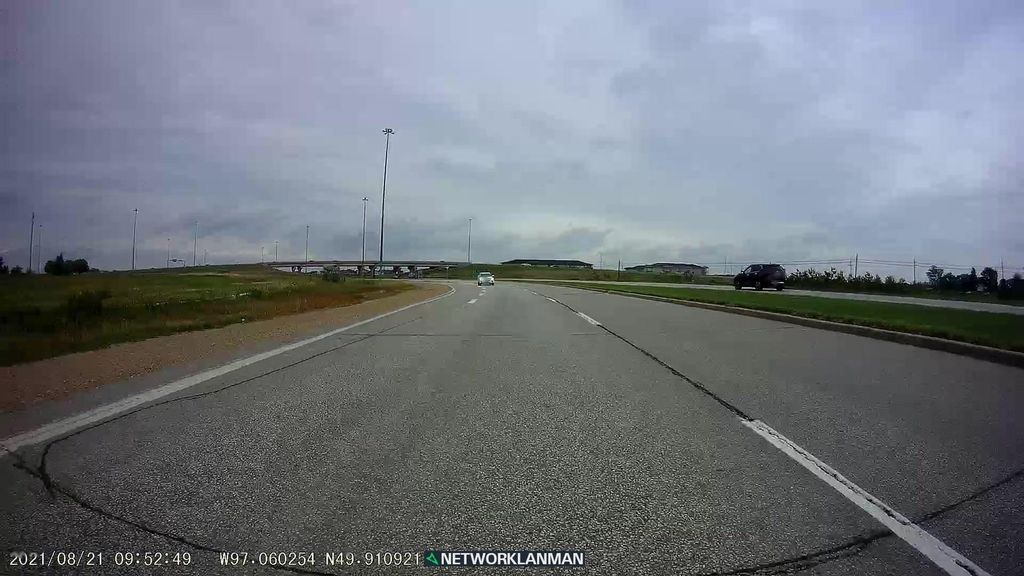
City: winnipeg